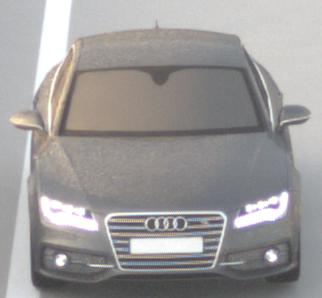
Make: Audi
Model: S7 Sportback cod
Detailed model: S7 (4G) Sportback
Model produced from: 2012/06
Model produced until: 2014/05
Doors: 5
Color: gray
Road condition: dry road
Daytime: sunrise or sunset
Contrast: low contrast